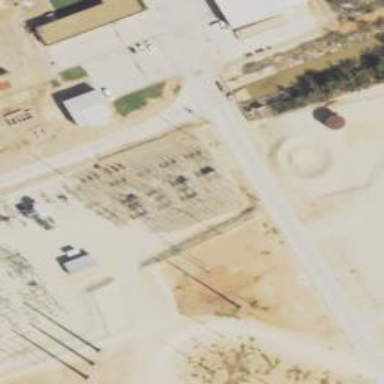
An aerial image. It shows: Switch used for power control.